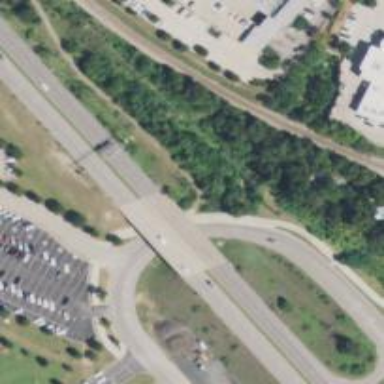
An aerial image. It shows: Primary highway expressway with bridge.